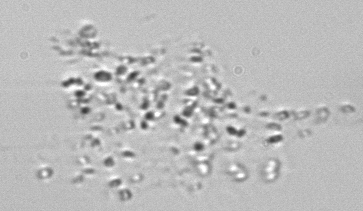
Label: Phaeocystis_debris